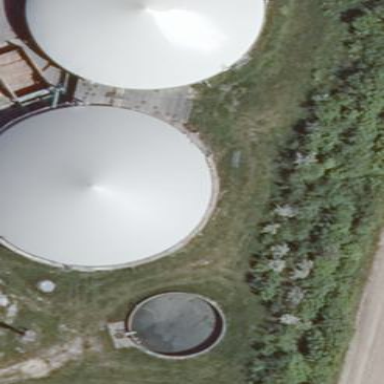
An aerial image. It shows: Dome-shaped digester building.